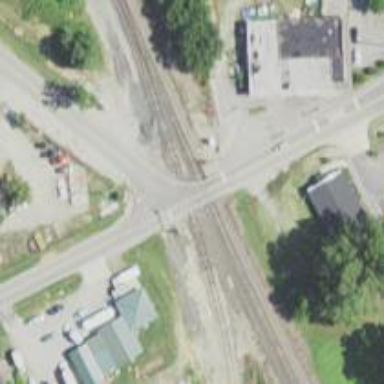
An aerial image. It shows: Level crossing on the railway with lights and gate.